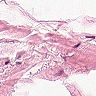
Metastatic tissue present: no